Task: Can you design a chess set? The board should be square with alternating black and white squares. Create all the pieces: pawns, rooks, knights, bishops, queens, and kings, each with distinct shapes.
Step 2650:
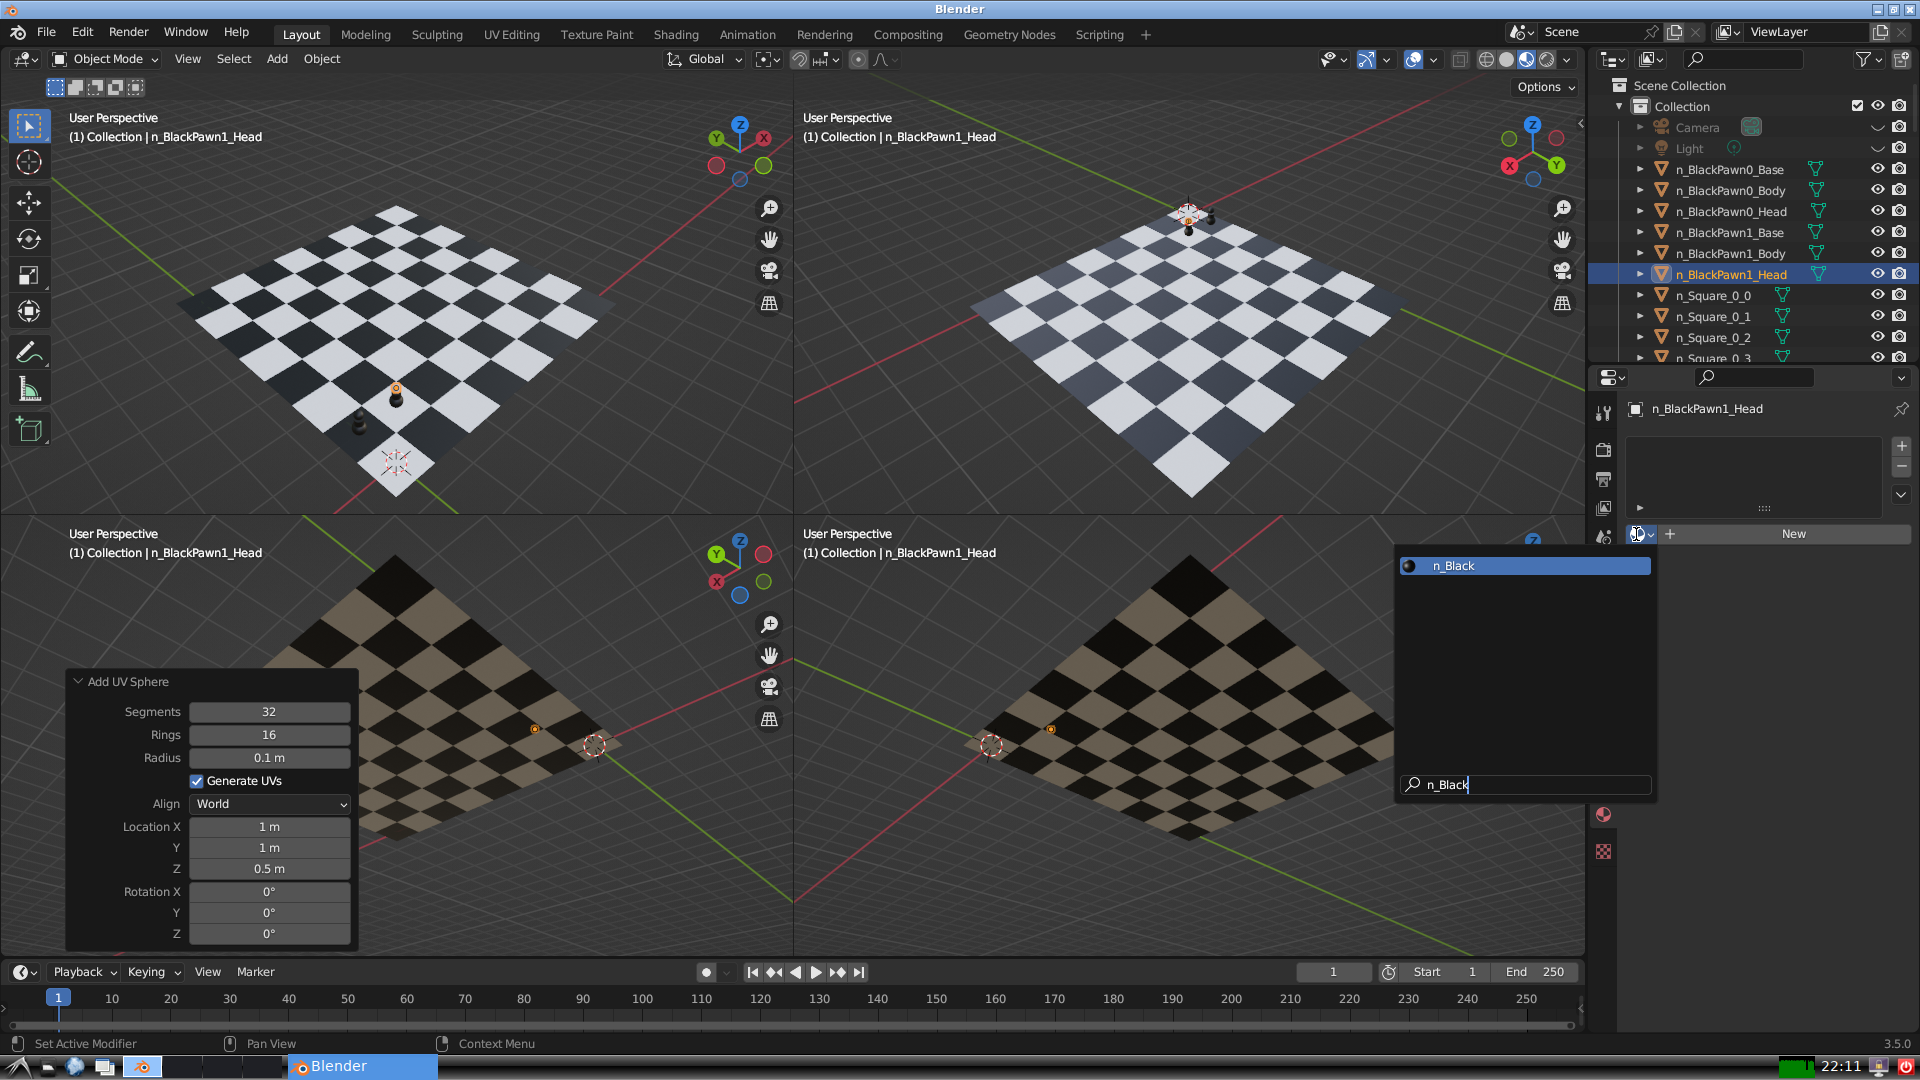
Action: {"key_press": ['Return']}